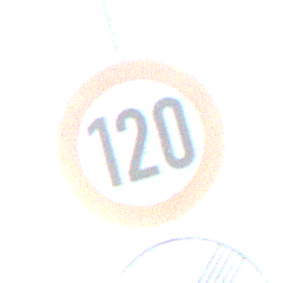
Verkehrszeichen: Geschwindigkeit120
Zusatzzeichen unten: EndeUeberholverbotKraftfahrzeuge
Umgebung: Outdoor, Nature
Tageszeit: SunriseSunset
Wetter: PartlyCloudy
Licht: Natural
Jahreszeit: NotSpecified
Kontrast: MediumContrast